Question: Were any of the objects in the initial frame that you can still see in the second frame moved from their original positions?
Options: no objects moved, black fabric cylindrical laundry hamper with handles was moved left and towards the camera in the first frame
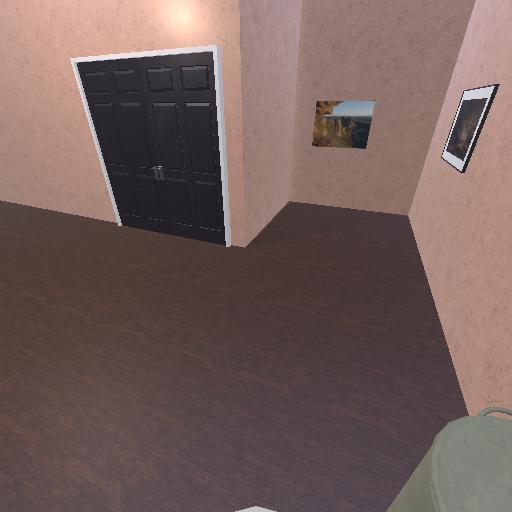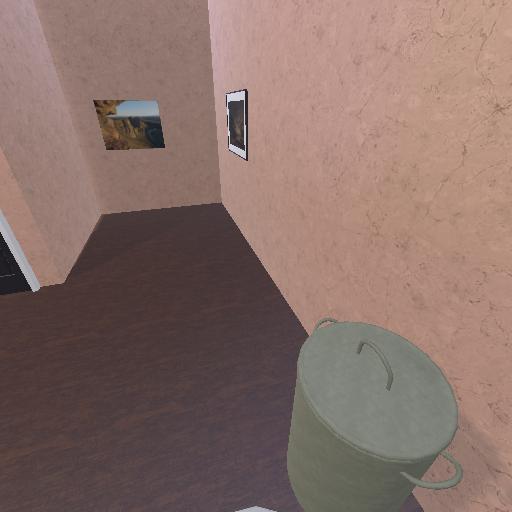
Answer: no objects moved